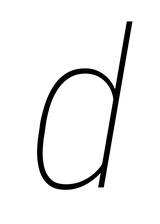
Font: Roboto-Italic_Condensed_Thin_Italic